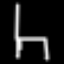
Label: chair